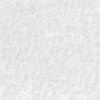
Label: no_change